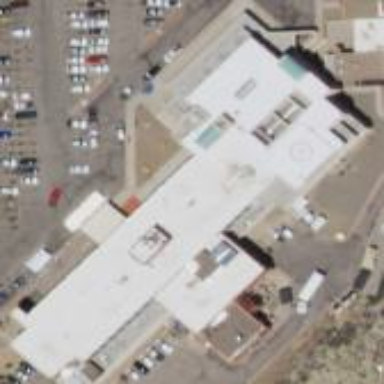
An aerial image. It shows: Hospital building.